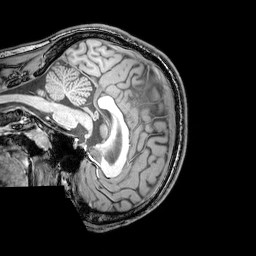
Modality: T1w
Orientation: sagittal
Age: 22
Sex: male
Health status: healthy
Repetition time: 0.081 s
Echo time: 0.037 s